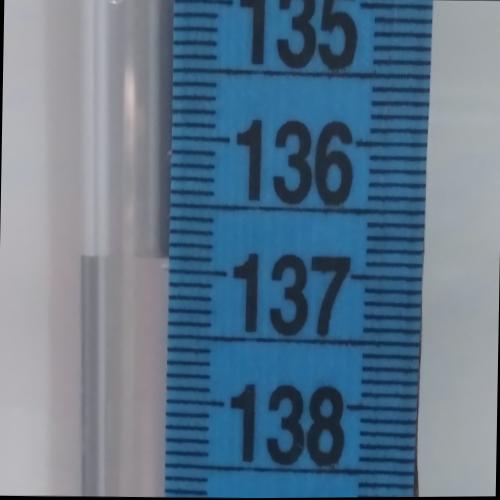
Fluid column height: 136.9 cm